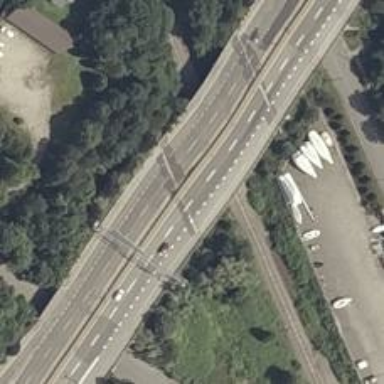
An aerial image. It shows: Asphalt motorway.